Field crop: maize
Growth stage: 2
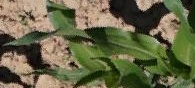
Species: maize